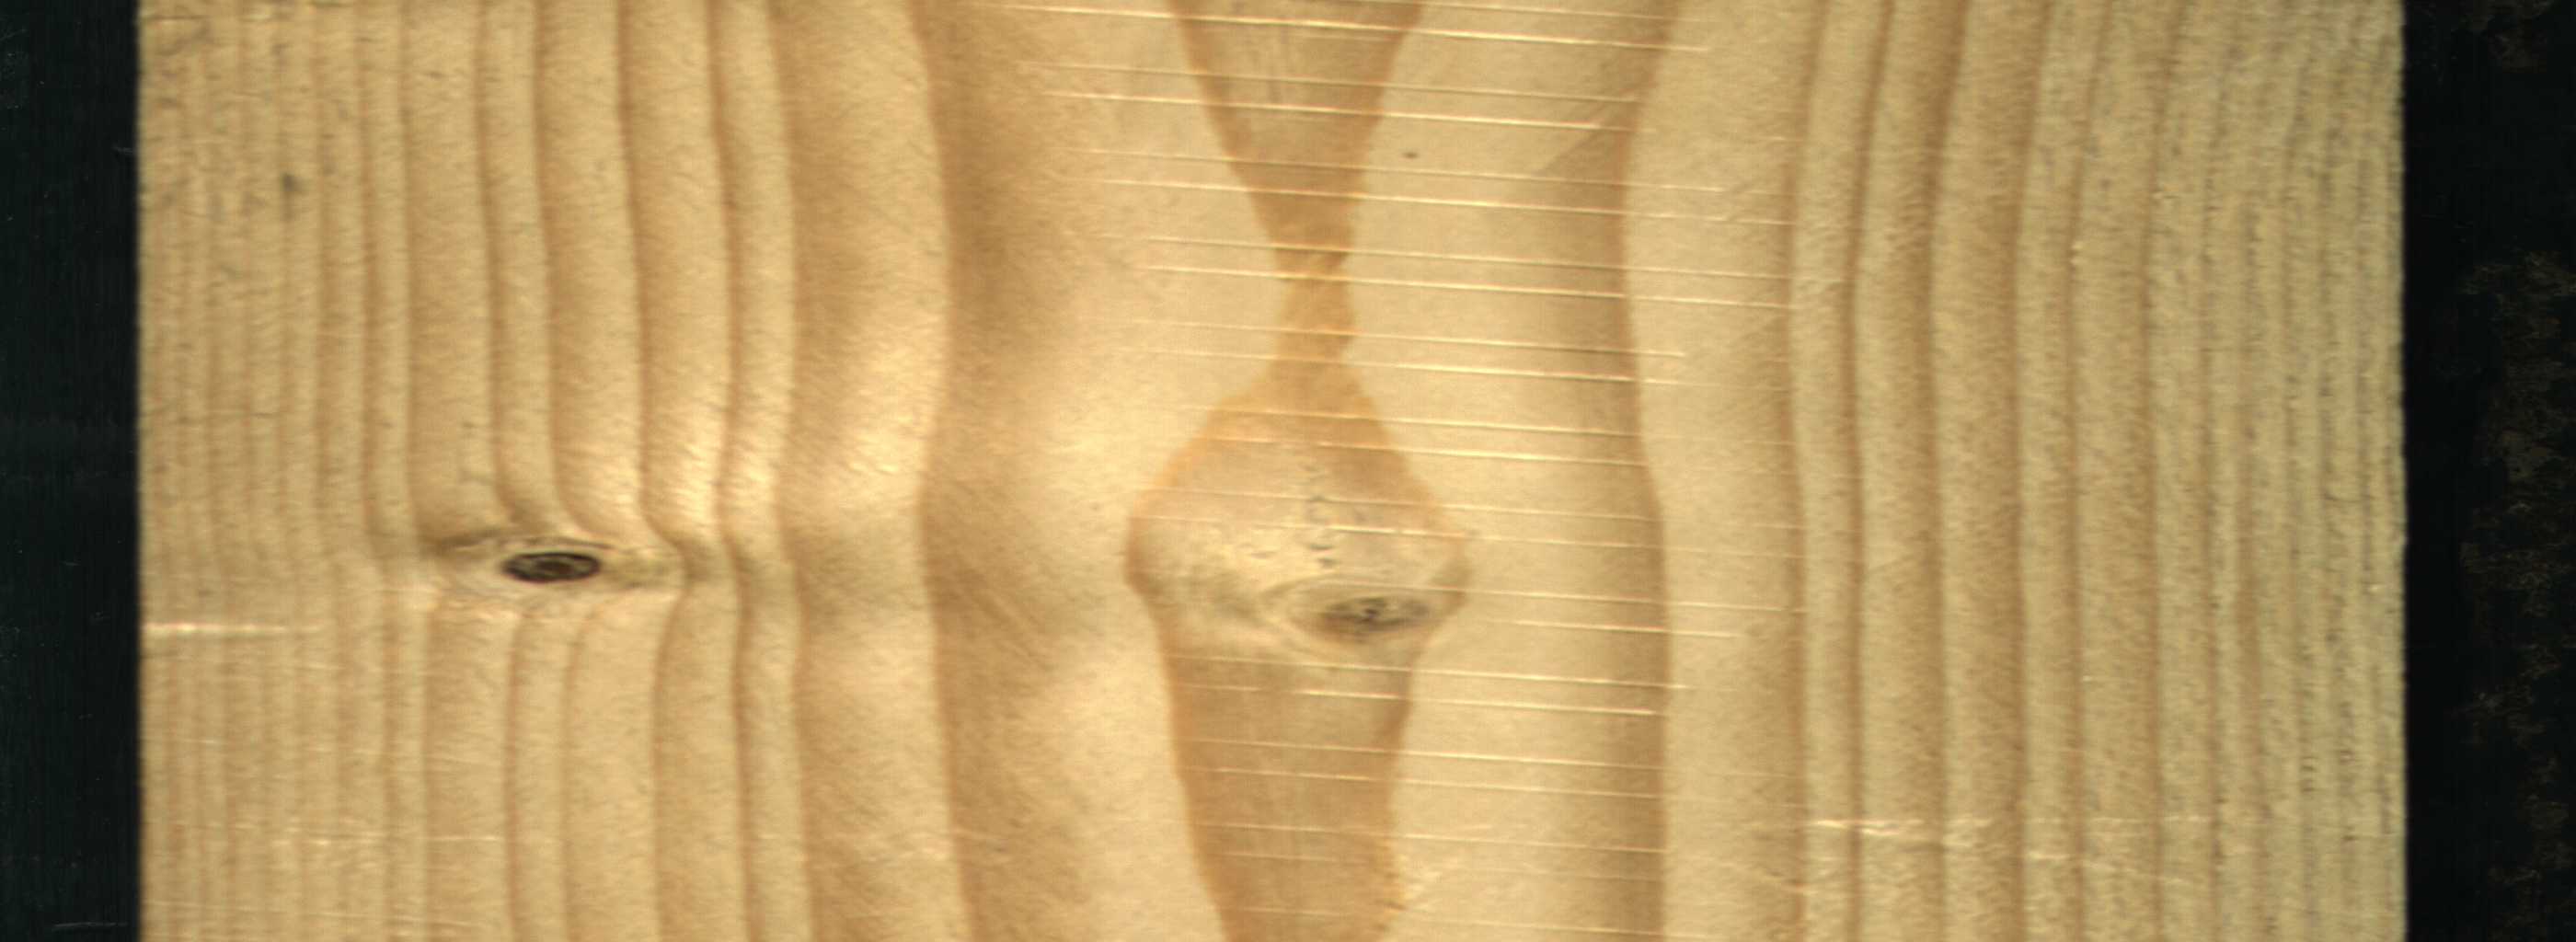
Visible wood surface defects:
Dead_Knot
Live_Knot